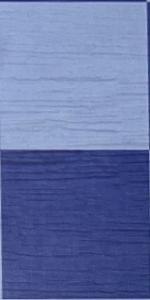
Label: Empty